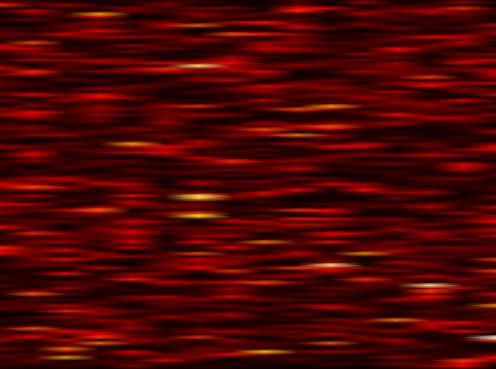
Label: OFDM